Question: My app is mostly in a landscape layout and the regular rectangle ads does not fit well with my overall design.
Is it possible to create a vertical ad using AdMob?
I mean an ad that's in the Google skyscraper design (adsense)
As shown in the photo, I'd like my add to be in the shape of the red rectangle.

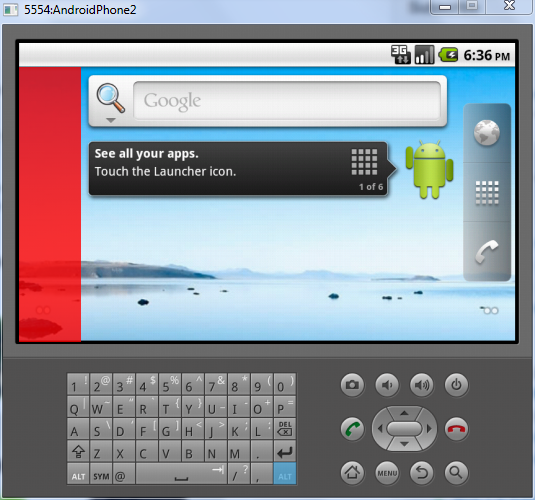
Answer: Android:rotation="90" on the adView does the trick.